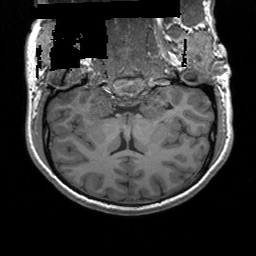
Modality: T1w
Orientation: sagittal